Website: lowes
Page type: newsletter-management
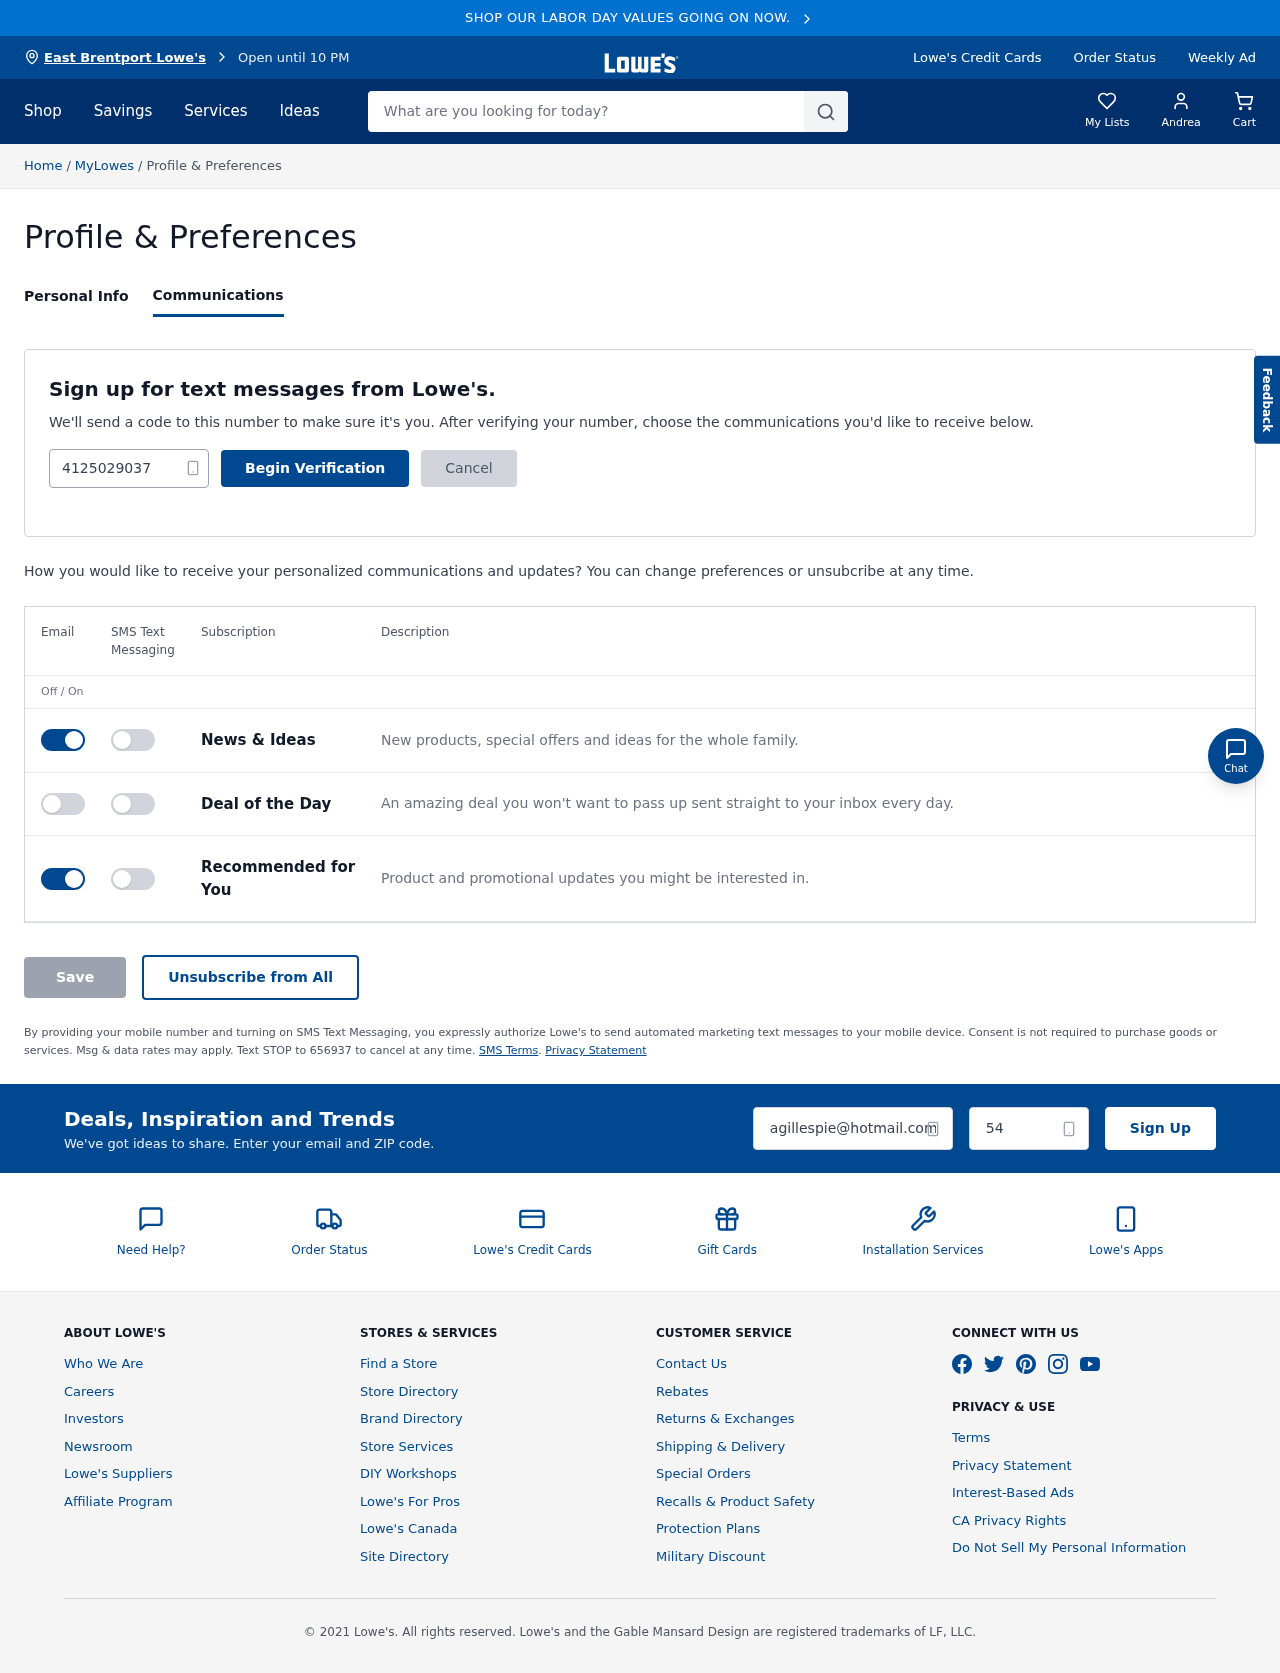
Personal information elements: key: PII_CITY
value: East Brentport Lowe's
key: PII_EMAIL
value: agillespie@hotmail.com
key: PII_FIRSTNAME
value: Andrea
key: PII_PHONE
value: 4125029037
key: PII_POSTCODE
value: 54672
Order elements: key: ORDER_NUM_ITEMS
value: Cart
Search elements: key: HEADER_SEARCH
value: What are you looking for today?